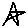
Label: star